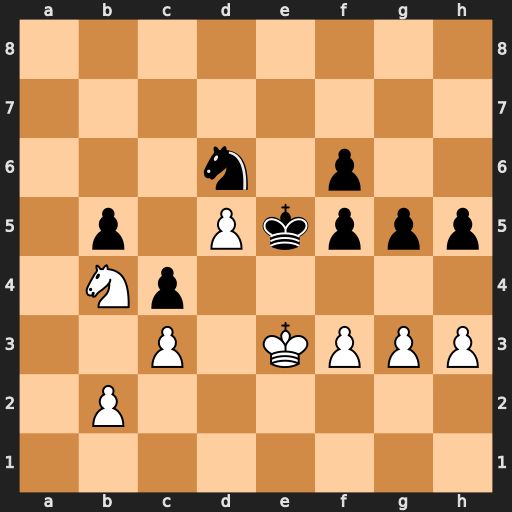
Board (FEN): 8/8/3n1p2/1p1Pkppp/1Np5/2P1KPPP/1P6/8
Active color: w
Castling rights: -
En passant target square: -
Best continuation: f4+ gxf4+ gxf4#